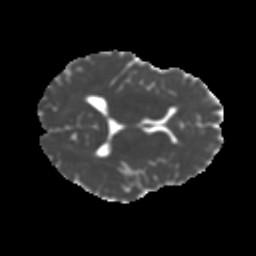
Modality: MD
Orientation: axial
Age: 13
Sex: male
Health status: ill
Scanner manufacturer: ge
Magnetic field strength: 3 T
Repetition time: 6.752 s
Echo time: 0.079 s